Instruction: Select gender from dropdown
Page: traveler
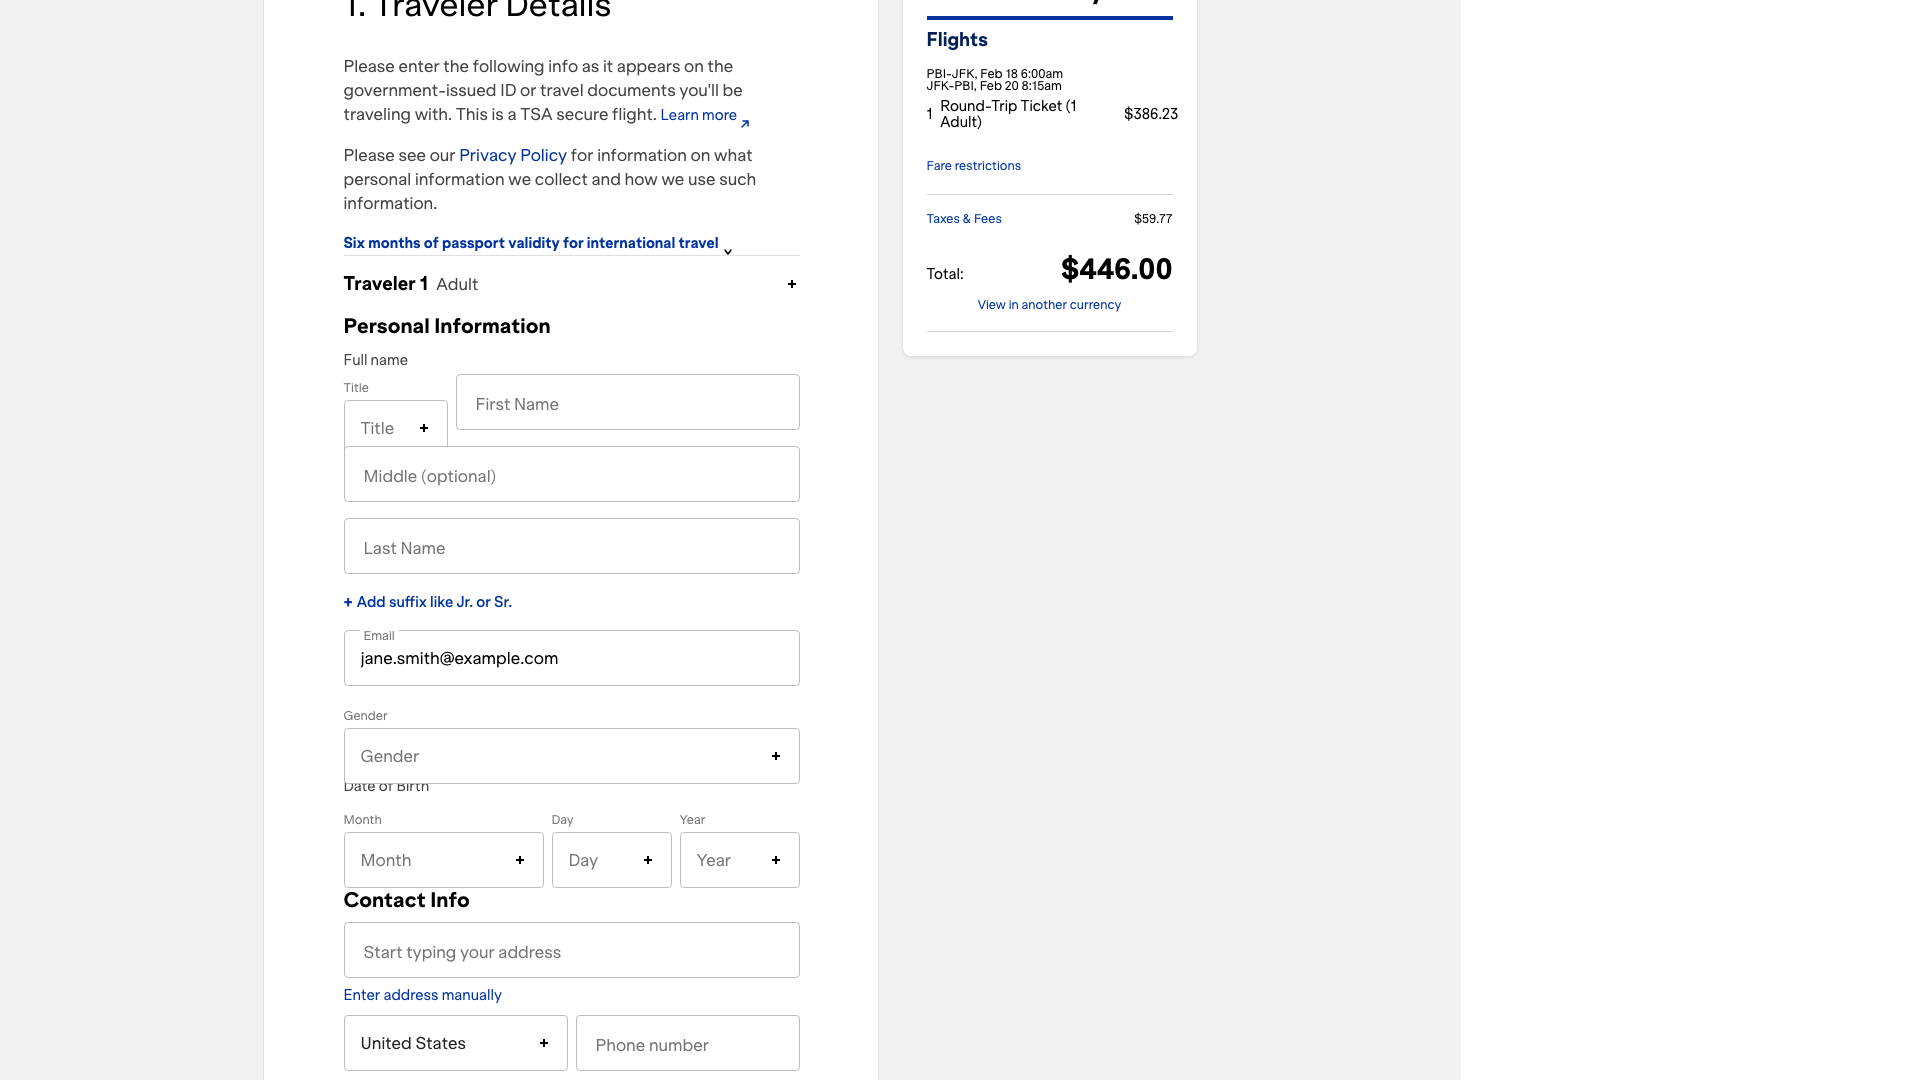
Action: click